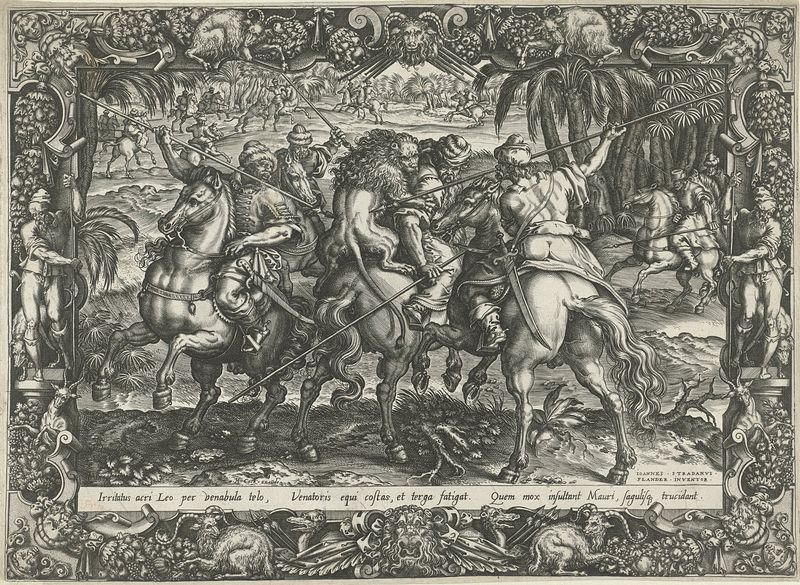
Titel: Leeuwenjacht
Künstler: Harmen Jansz Muller
Standort: Amsterdam
Institution: Rijksmuseum
Schlagwörter: flügel, kampf, weiß, bäume, männer, schwarz, szene, tiere, rahmen, pferde, reiter, schwanz, schweif, krieg, schlacht, druck, stich, text, jagd, teufel, dramatik, lanzen, palmen, löwe, speer, speere, kreig, turban, ziege, pferdelöwe